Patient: sex M, age 62
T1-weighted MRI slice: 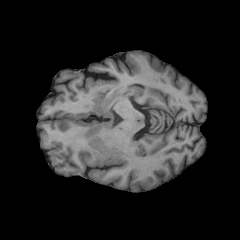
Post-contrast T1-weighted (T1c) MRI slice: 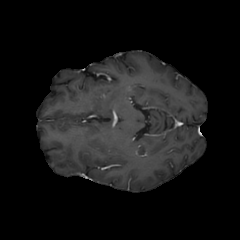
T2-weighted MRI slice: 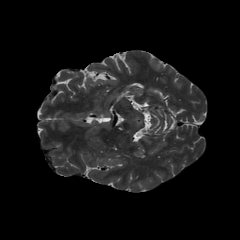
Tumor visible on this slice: no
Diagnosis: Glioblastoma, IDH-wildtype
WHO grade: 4